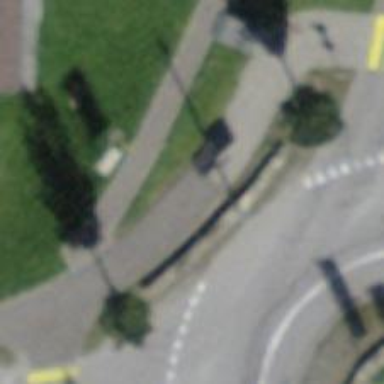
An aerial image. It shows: Sidewalk.